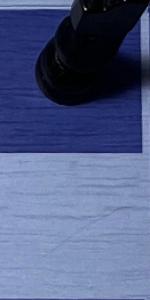
Label: Empty